Question: My issue is that i have this box aka container. Inside that container there are boxes that the user can click.
To visually help the user I made overlay boxes with a gray faded out color
that tells them they can use the boxes here.
But my issue is that the click event is on the boxes behind the overlay box.
So is there any way of ignoring a element's '.click()' and use next target?

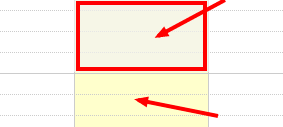
Answer: You can use the CSS <URL> property:
> The CSS property 'pointer-events' allows authors to control under what circumstances (if any) a particular graphic element can become the target of mouse events.
'''
#element {
pointer-events: none;
}
'''
Or you can 'trigger' the 'click' event:
'''
$('#box').click(function(){
$('#target').trigger('click')
})
'''